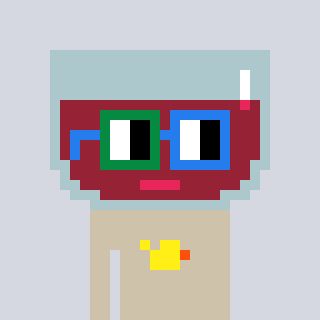
a pixel art character with square green and blue glasses, a wine-shaped head and a bege-colored body on a cool background